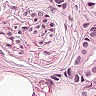
Metastatic tissue present: yes